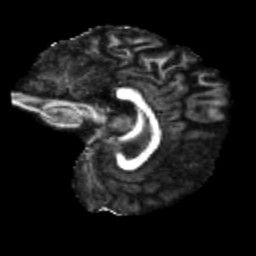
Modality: FA
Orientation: sagittal
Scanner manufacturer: siemens
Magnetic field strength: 3 T
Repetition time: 4 s
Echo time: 0.0594 s